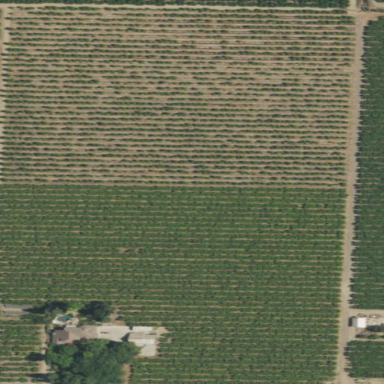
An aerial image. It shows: Field cropland within orchard.